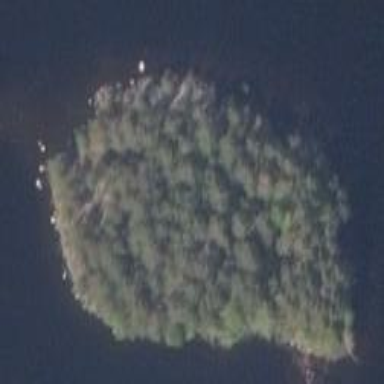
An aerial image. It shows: Islet.